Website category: phone
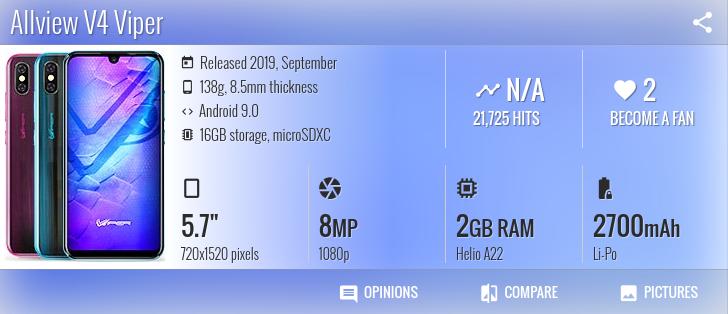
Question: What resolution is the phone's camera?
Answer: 1080p

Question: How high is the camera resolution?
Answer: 1080p

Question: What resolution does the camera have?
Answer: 1080p

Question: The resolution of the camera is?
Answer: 1080p

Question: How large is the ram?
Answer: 2 GB RAM

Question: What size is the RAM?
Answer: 2 GB RAM

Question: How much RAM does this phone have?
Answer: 2 GB RAM

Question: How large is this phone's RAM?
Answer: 2 GB RAM

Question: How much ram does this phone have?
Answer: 2 GB RAM

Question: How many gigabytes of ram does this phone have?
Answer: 2 GB RAM

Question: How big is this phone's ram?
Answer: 2 GB RAM

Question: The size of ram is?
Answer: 2 GB RAM

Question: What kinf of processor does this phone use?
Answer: Helio A22

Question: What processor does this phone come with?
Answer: Helio A22

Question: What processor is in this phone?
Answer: Helio A22

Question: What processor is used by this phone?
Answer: Helio A22

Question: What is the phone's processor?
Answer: Helio A22

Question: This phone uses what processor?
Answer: Helio A22

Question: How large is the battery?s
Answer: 2700 mAh

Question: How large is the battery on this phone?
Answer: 2700 mAh

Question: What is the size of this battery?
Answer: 2700 mAh

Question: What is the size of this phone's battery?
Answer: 2700 mAh

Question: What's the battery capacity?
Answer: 2700 mAh

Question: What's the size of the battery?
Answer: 2700 mAh

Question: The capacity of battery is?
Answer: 2700 mAh